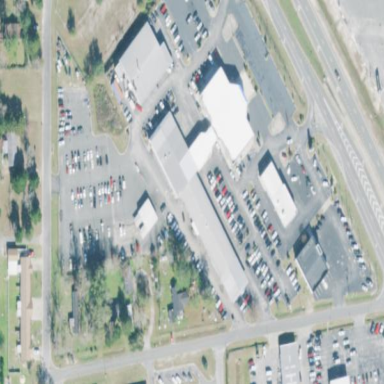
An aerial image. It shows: Building housing car shop.